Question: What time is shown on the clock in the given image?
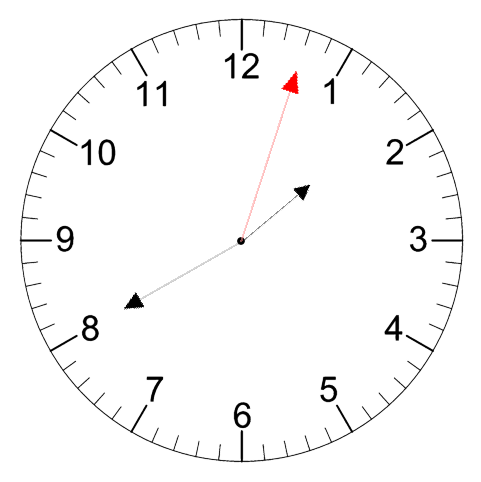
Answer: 01:40:03